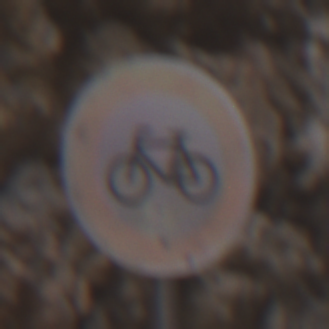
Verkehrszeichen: VerbotRadverkehr
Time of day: Midday
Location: Outdoor (Urban)
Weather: PartlyCloudy
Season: NotSpecified
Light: Natural